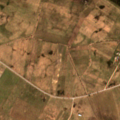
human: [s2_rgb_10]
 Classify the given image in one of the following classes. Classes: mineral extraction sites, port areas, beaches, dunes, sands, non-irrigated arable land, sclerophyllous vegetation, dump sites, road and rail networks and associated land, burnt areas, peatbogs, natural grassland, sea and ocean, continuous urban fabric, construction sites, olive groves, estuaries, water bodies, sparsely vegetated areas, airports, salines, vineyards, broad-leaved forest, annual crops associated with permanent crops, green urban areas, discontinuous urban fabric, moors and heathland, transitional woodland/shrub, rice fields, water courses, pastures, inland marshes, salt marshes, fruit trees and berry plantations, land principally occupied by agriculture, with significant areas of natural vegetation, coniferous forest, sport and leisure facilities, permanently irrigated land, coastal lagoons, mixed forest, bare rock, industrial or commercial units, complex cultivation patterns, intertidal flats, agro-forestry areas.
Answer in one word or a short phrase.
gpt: discontinuous urban fabric, non-irrigated arable land, complex cultivation patterns, mixed forest